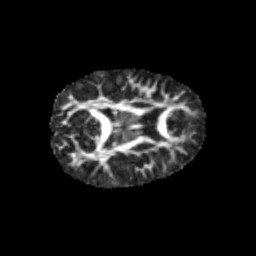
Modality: FA
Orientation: axial
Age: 9
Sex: female
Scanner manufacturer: siemens
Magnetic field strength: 3 T
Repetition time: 3.8 s
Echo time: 0.07 s